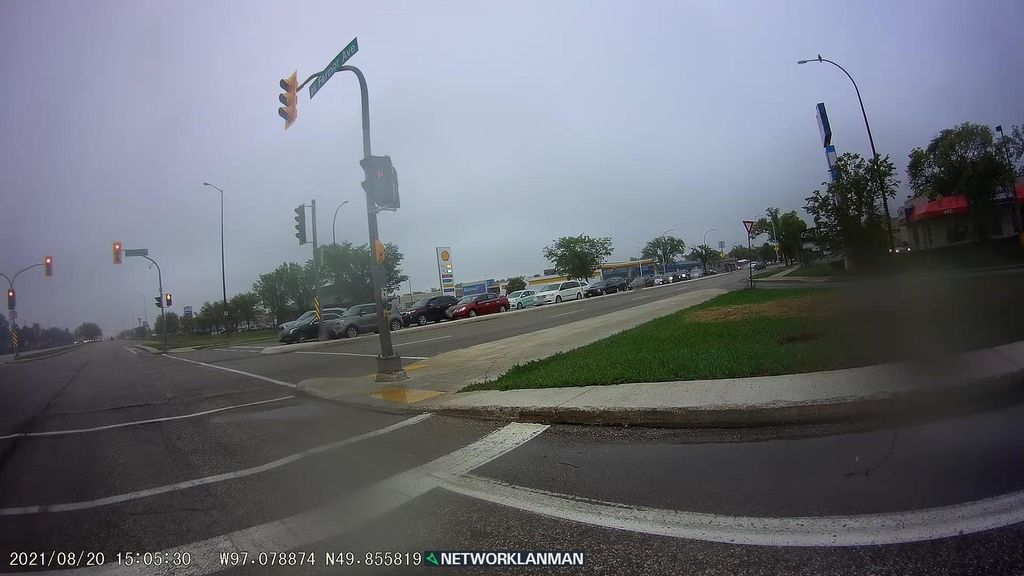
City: winnipeg